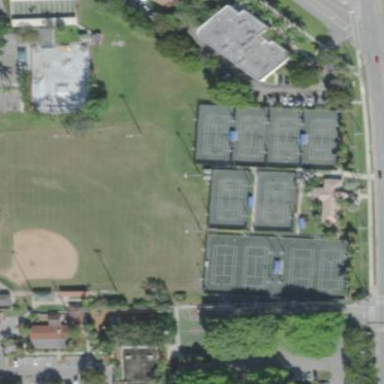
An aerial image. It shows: Sports centre featuring tennis facilities.